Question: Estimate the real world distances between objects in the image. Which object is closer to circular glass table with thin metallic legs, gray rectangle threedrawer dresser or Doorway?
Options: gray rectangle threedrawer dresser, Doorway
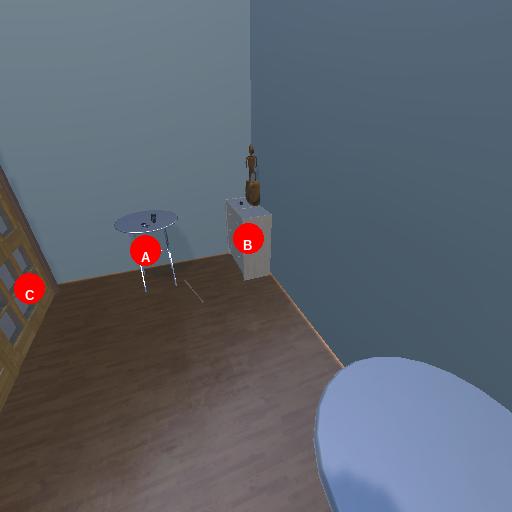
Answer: gray rectangle threedrawer dresser